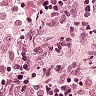
Metastatic tissue present: no